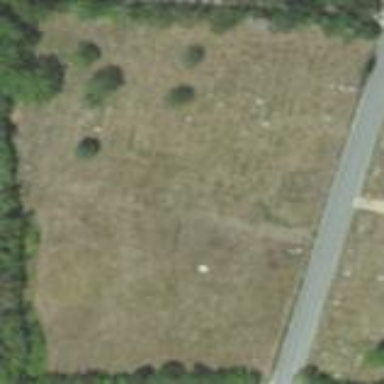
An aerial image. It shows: Cemetery with graves.